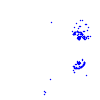
Particle: proton